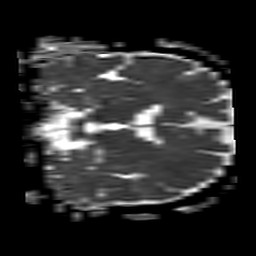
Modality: ADC
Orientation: coronal
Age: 66
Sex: male
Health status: ill
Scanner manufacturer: philips
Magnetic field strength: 3 T
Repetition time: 3.8 s
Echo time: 0.09 s